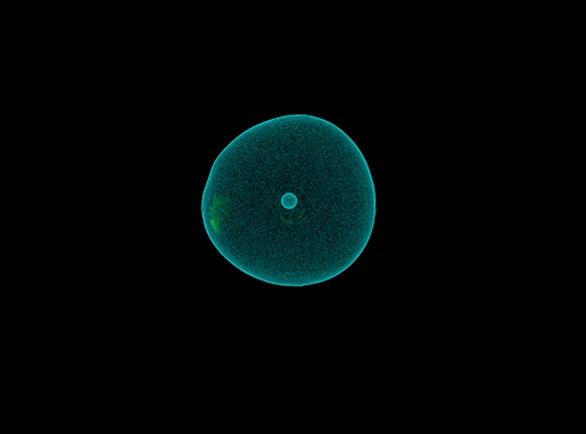
Sloshing Star Goes Supernova NuSTAR